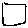
Label: square